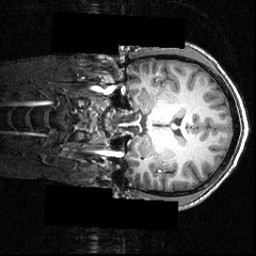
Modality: T1w
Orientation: coronal
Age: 20
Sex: male
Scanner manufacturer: siemens
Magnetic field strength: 3.951 T
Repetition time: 1.5 s
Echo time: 0.00335 s